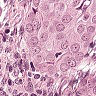
Metastatic tissue present: yes